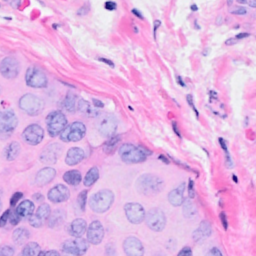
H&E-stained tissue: Breast